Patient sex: F
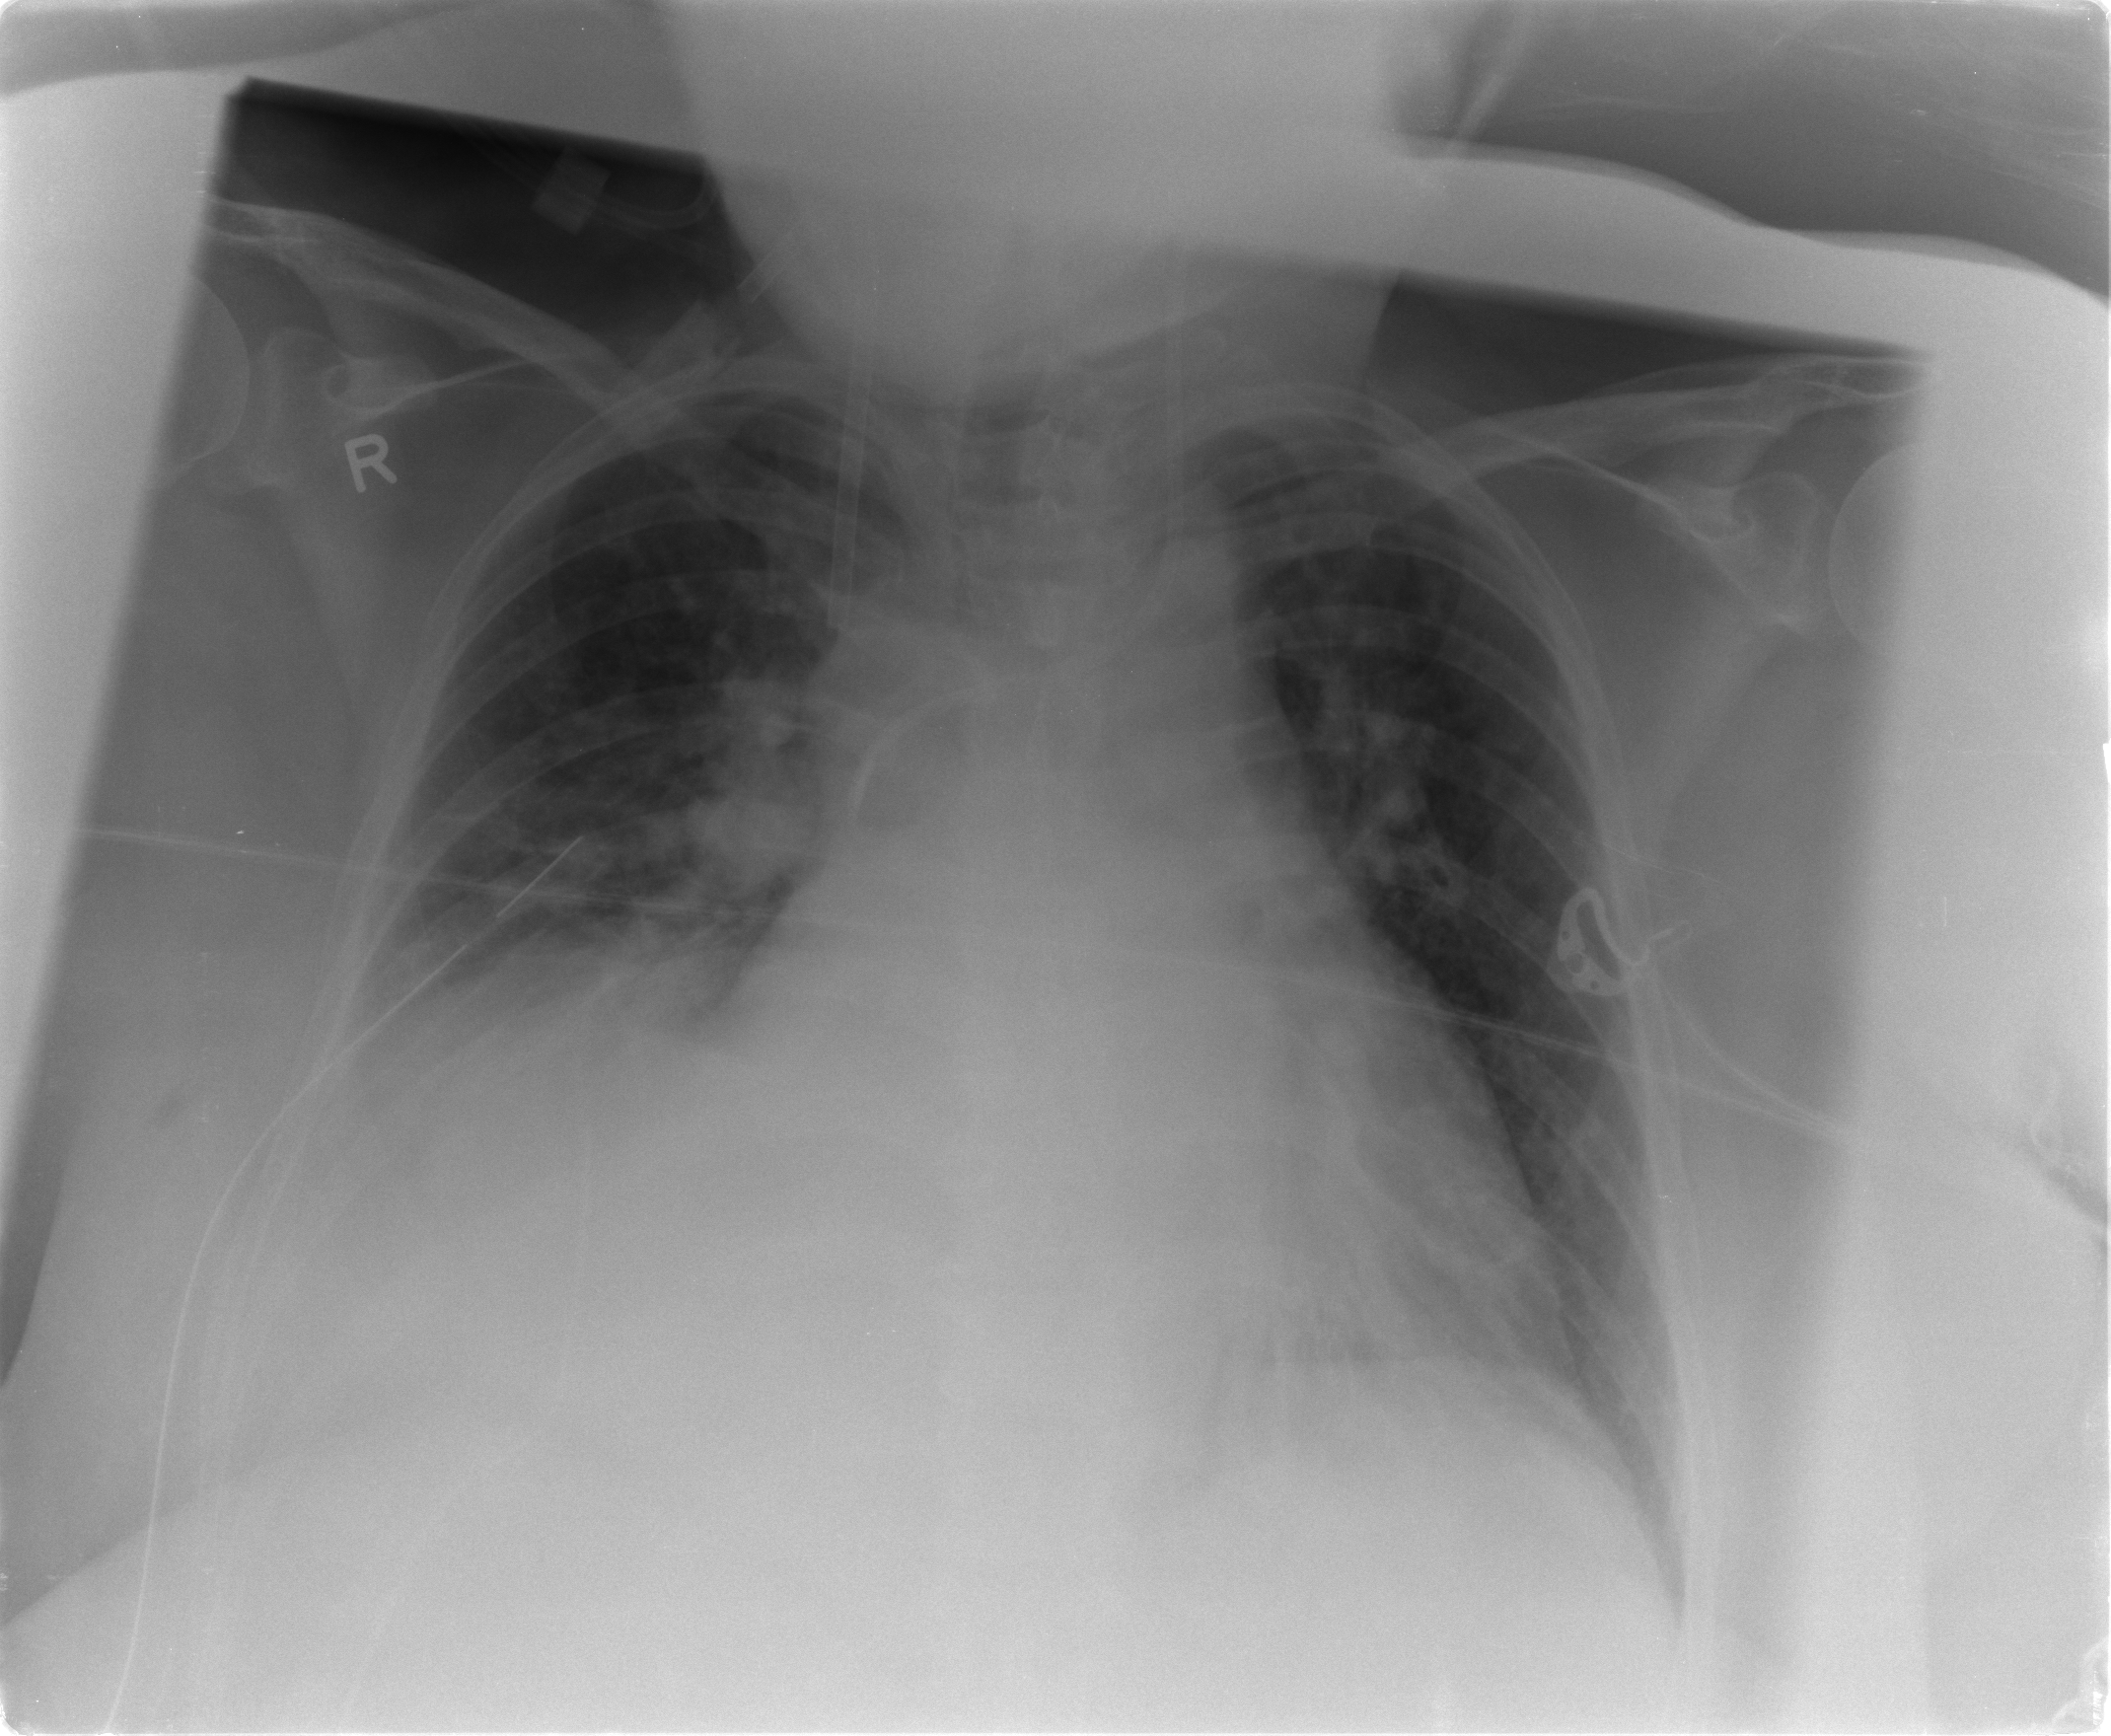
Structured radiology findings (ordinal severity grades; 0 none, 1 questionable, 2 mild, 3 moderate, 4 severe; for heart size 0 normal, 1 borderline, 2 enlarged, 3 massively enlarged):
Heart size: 2
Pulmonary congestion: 3
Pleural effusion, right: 2
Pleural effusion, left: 0
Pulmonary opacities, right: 1
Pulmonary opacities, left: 2
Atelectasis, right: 2
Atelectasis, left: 2